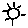
Label: sun